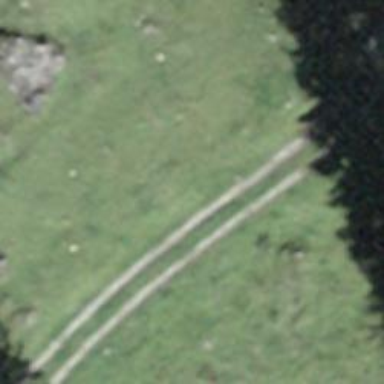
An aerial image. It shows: Track road with grade4 tracktype.